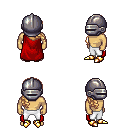
a pixel art fantasy rpg character, male body template, human, tanned skin, red cape, white pants, light blonde right-swept hairstyle, metal helm, gold boots, four views (front, back, left, right), 2x2 character sprite sheet, small pixel art, hard edges, no anti-aliasing